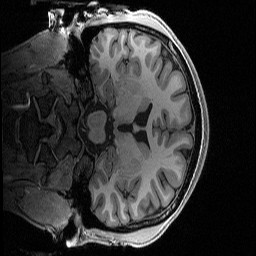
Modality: T1w
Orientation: coronal
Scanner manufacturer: siemens
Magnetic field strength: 3 T
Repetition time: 2.5 s
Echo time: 0.0029 s